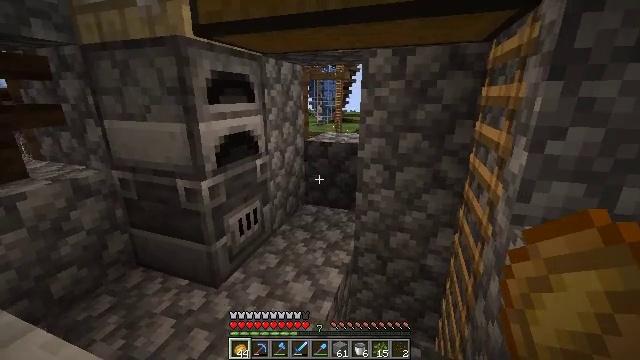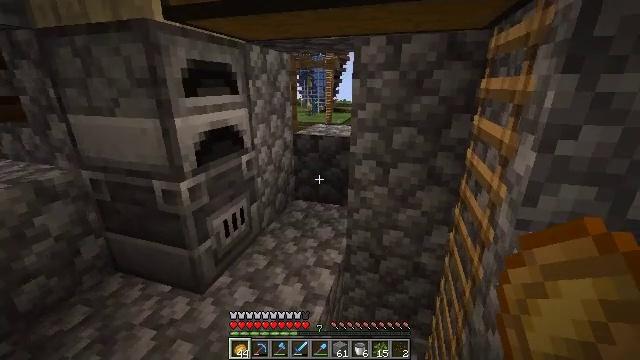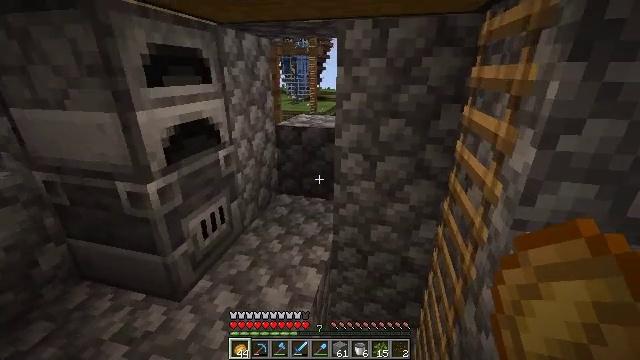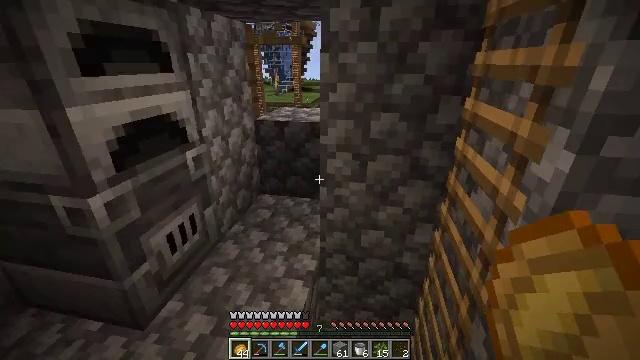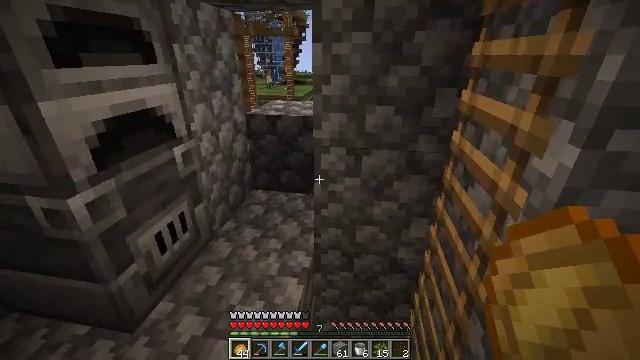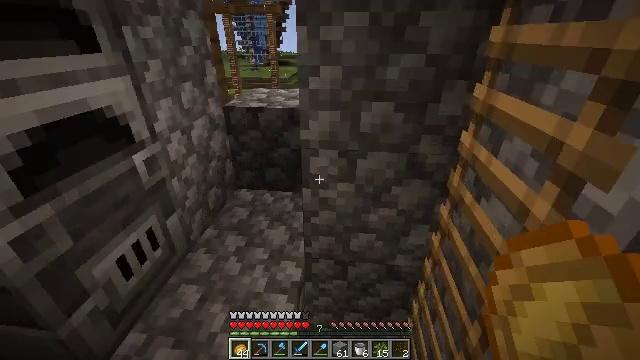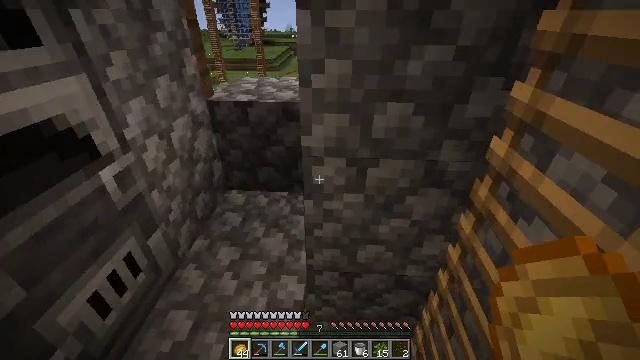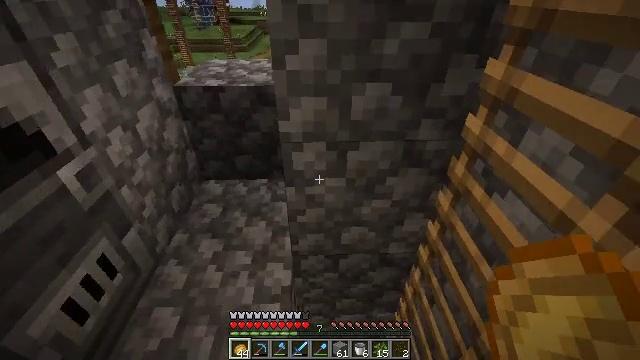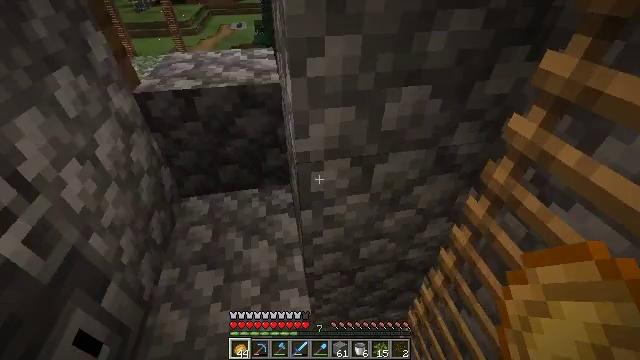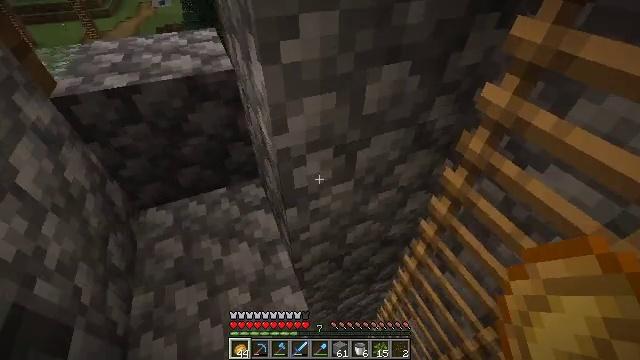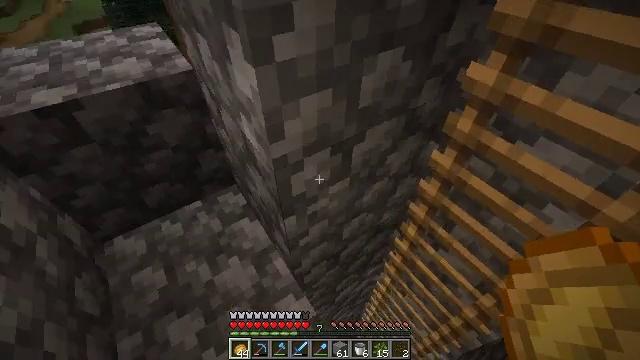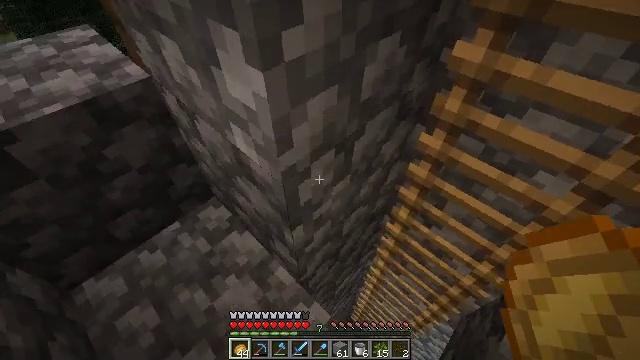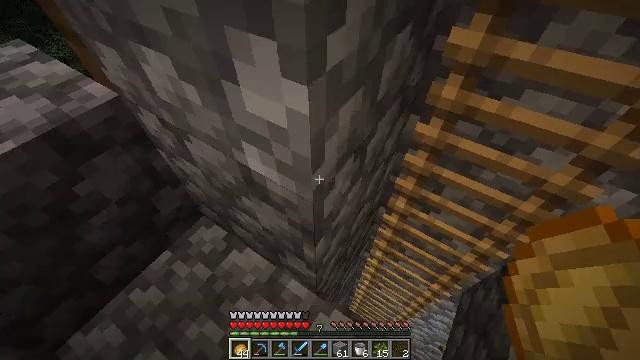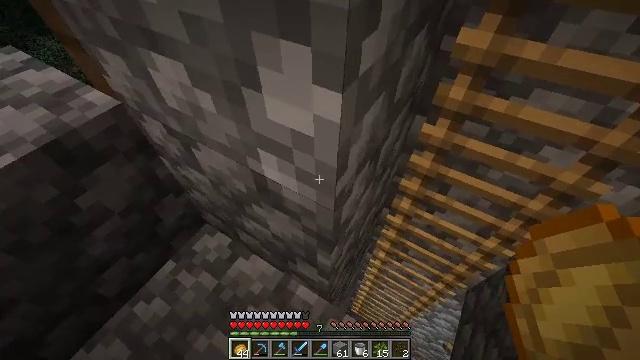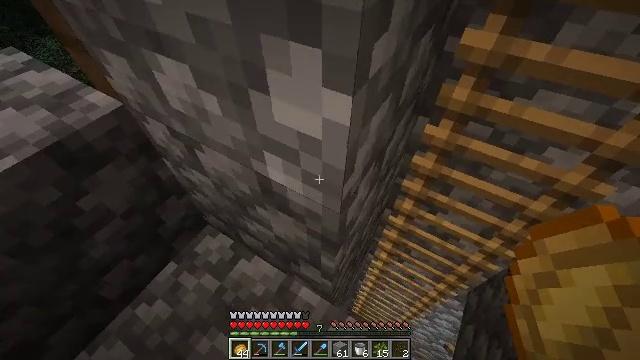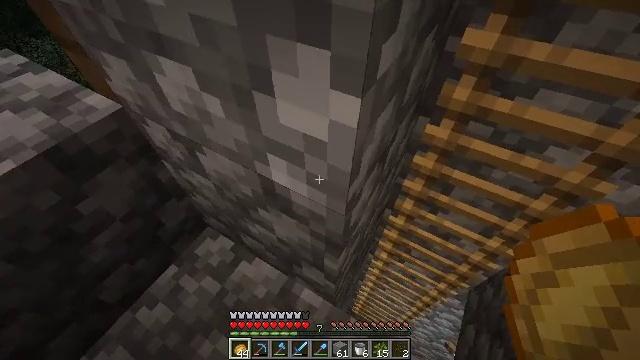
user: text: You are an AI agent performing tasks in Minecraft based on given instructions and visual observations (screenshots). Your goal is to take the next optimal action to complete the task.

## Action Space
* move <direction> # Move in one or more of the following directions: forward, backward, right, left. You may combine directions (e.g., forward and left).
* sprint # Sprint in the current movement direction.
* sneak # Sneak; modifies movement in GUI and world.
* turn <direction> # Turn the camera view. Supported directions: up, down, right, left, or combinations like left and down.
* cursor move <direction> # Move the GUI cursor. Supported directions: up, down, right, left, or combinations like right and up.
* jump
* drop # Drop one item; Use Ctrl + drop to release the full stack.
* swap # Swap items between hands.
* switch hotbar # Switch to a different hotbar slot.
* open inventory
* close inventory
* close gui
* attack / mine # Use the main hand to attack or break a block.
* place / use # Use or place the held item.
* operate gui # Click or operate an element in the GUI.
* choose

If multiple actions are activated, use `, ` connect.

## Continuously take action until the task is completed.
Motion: motion action
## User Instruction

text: Retrieve the brewing stand by breaking it.
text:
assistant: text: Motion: move forward, turn right and down
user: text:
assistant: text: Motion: move forward, turn right and down
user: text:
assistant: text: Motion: move forward, turn right and down
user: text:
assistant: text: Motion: move forward, turn right and down
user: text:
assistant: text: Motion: move forward, turn right and down
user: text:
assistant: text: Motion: move forward and move left, turn right and down
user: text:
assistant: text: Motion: move forward and move left, turn right and down
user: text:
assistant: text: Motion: move forward and move left, turn right and down
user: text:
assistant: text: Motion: move forward and move left, turn right and down
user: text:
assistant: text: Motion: move forward and move left, turn right and down
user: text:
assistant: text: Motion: move forward and move left, turn right and down
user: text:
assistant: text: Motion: turn right and down
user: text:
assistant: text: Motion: turn right
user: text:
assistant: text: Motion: no_op
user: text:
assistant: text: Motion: no_op
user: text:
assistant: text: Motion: no_op
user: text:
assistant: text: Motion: no_op
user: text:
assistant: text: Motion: turn right
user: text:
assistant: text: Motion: turn right and down
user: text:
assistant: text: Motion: turn right and down
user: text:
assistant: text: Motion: turn right and down
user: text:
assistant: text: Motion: turn right and down
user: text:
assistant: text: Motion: move forward, turn right
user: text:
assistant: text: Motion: move forward
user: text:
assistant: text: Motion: move forward, turn down
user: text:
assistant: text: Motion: move forward, turn right and down
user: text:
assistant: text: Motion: turn right and down
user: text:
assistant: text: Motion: turn right and down
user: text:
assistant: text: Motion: turn right
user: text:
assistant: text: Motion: no_op